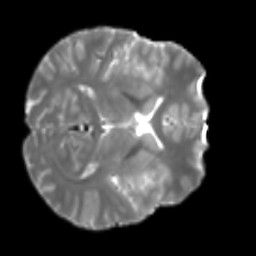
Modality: T2w
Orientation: axial
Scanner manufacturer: siemens
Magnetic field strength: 3 T
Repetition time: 4 s
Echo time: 0.0594 s